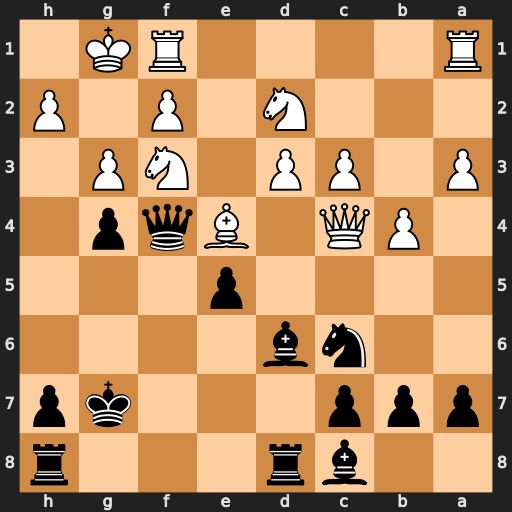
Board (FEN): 2br3r/ppp3kp/2nb4/4p3/1PQ1Bqp1/P1PP1NP1/3N1P1P/R4RK1
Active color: b
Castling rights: -
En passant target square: -
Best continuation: Qh6